Question: I want to have table as a value in my sqlite like below:

I searched about it and couldn't find anything appropriate and related.
any way to implement it in different kind of structure?
the table I want to build in sqlite is far bigger than my example and I just want table in table structure in android sqlite.
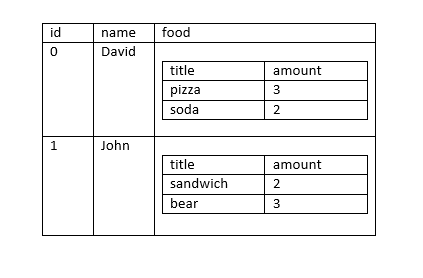
Answer: Just build a relational Database, with multiple tables as per your requirements and establish relationships between them as you need.
This link will give a nice kick-start <URL>